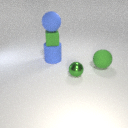
large blue rubber cylinder behind large green rubber sphere